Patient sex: M
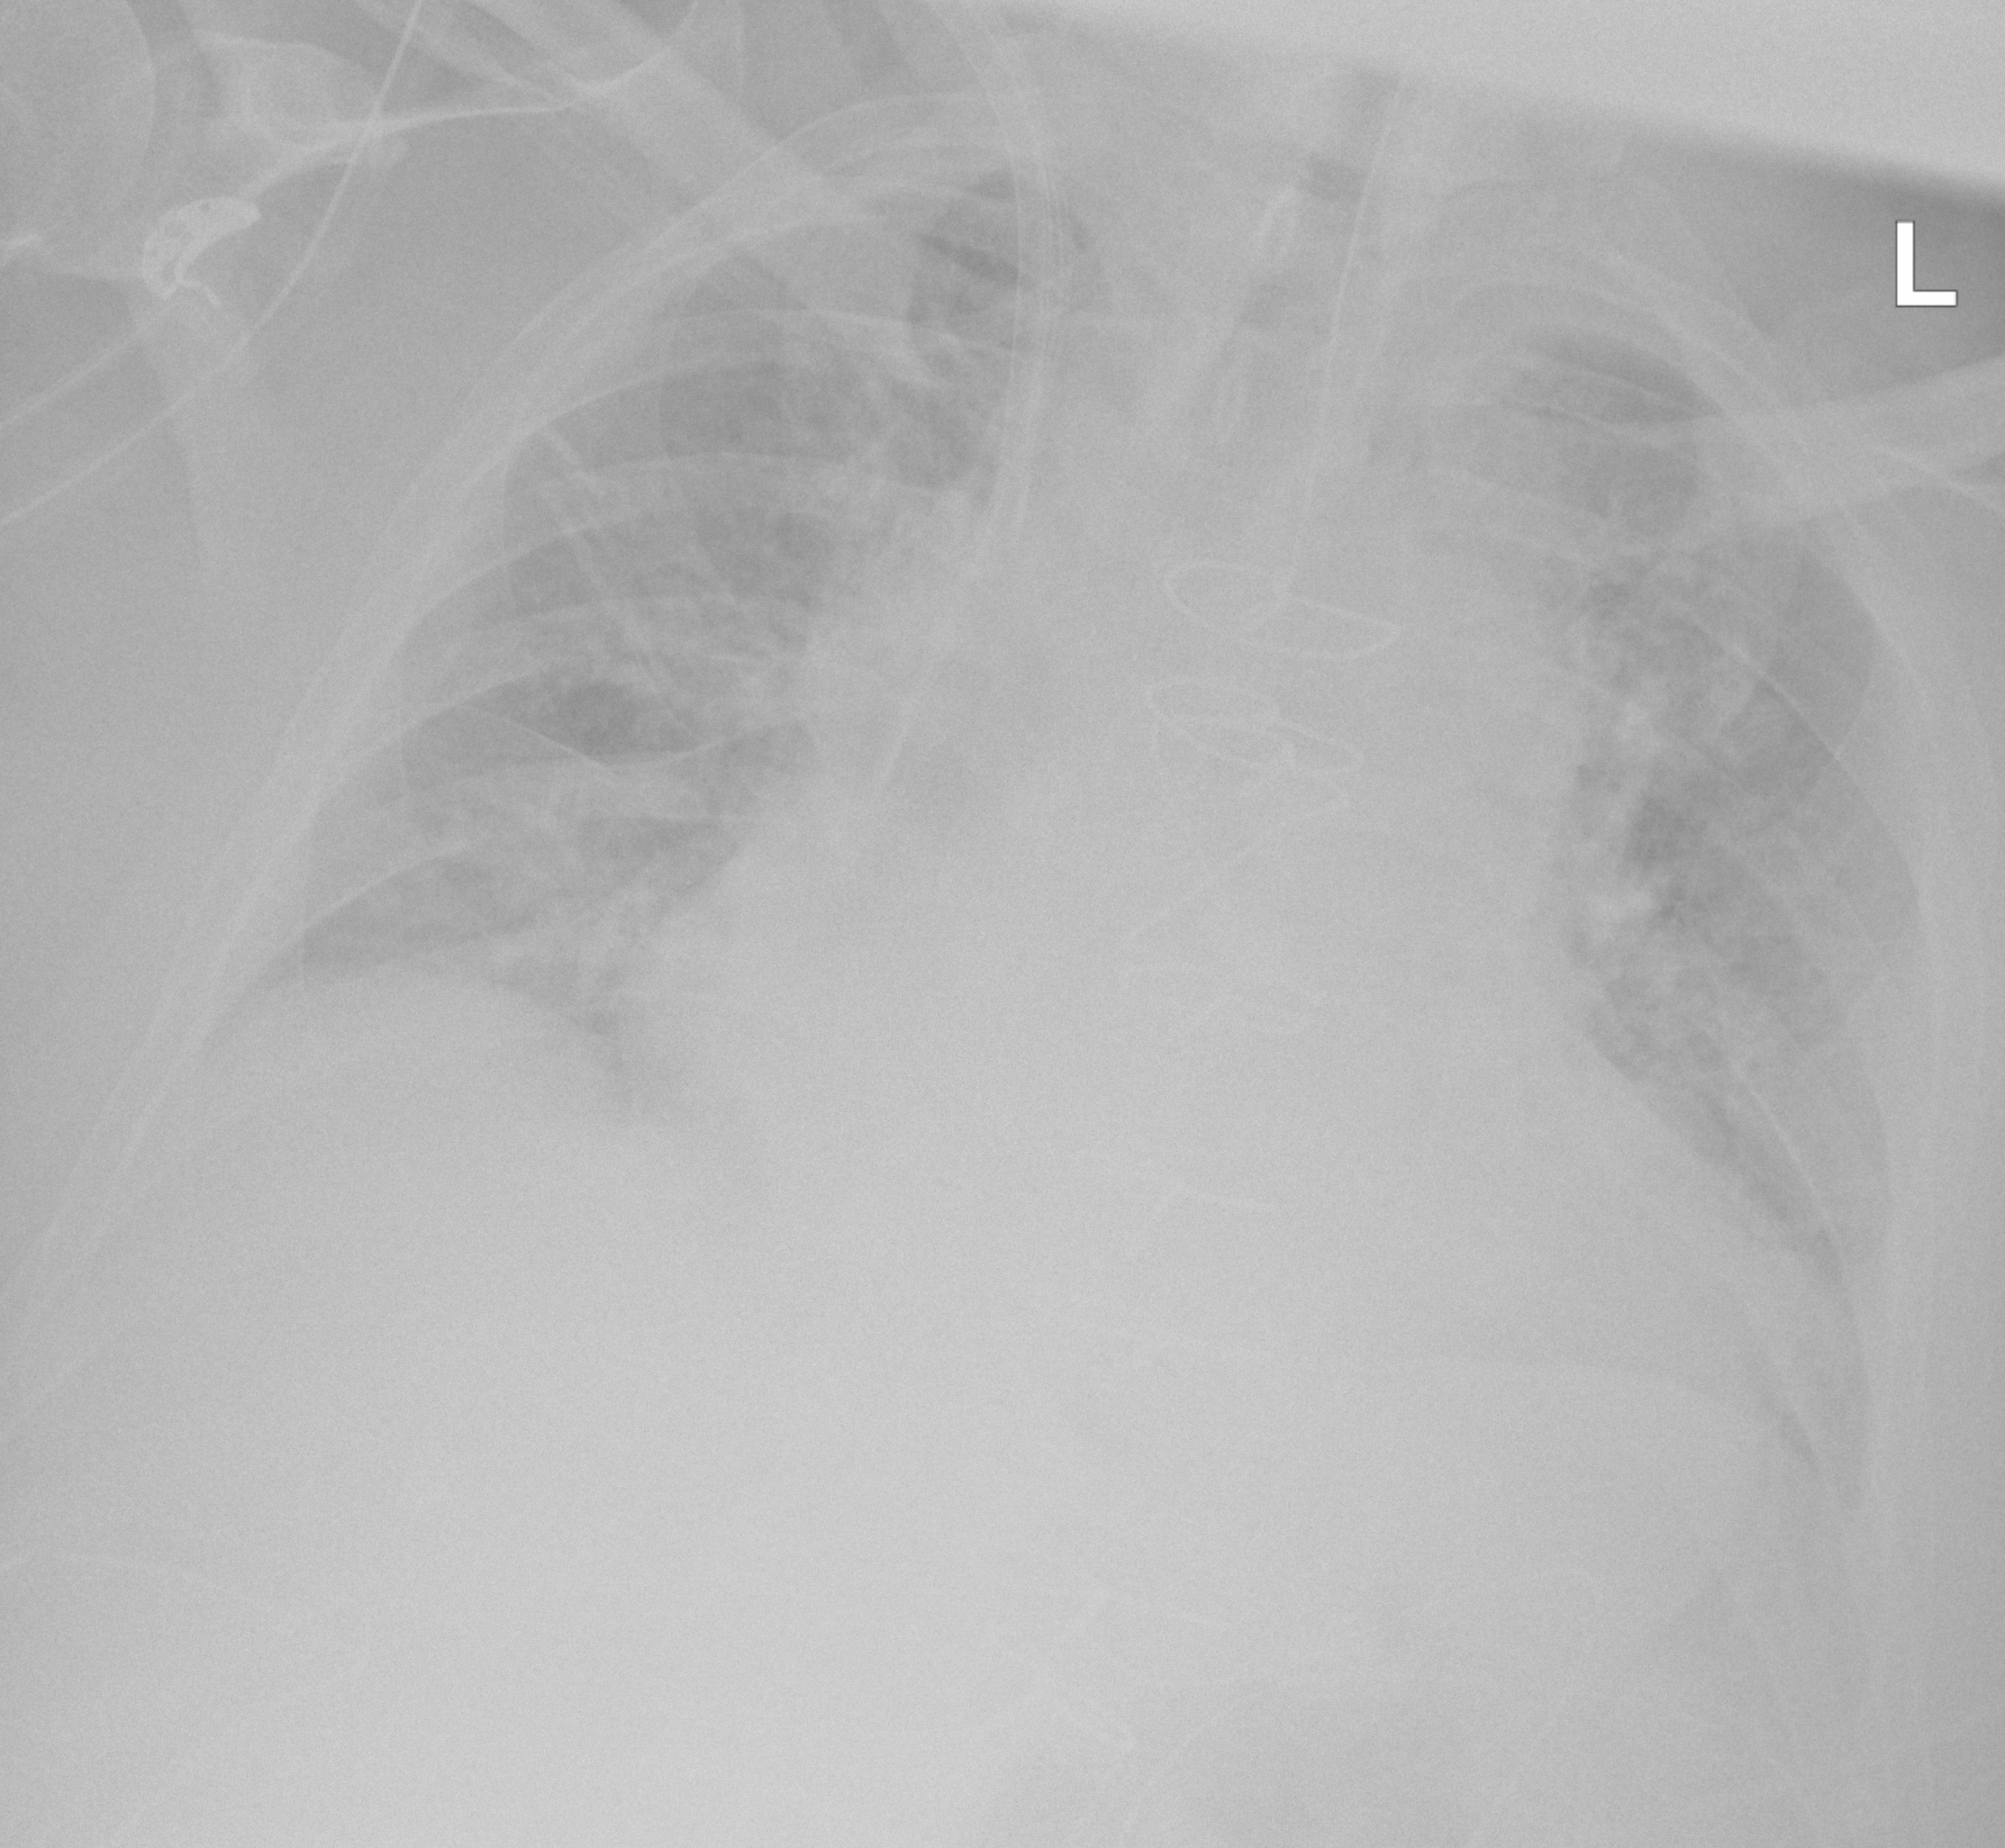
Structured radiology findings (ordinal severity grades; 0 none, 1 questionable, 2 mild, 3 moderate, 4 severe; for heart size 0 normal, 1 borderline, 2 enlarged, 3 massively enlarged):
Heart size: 2
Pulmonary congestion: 2
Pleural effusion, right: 0
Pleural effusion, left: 0
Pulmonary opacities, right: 2
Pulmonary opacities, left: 2
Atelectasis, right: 2
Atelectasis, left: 2